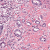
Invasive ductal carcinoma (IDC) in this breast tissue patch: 1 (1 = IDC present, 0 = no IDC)